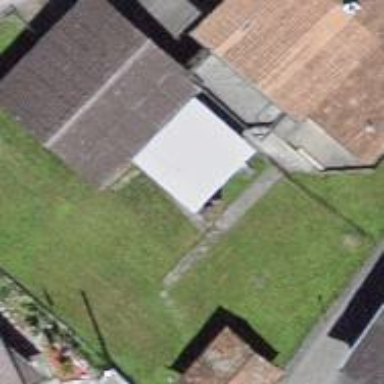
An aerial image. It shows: Garage building.